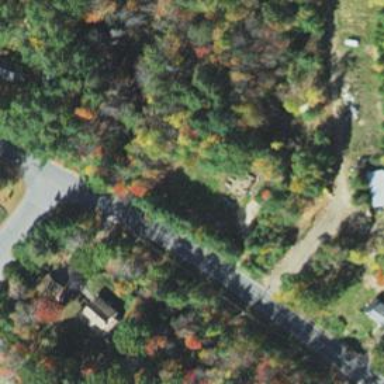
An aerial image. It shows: Culvert tunnel.